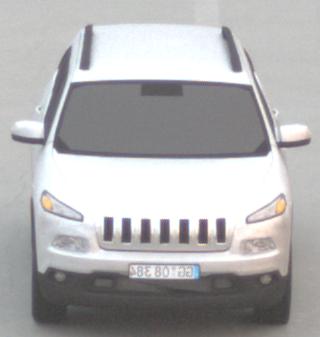
Make: Jeep
Model: Cherokee 3.2 V6 Pentastar
Detailed model: Cherokee (KL)
Model produced from: 2014/07
Model produced until: 2015/07
Doors: 5
Color: white
Road condition: dry road
Daytime: sunrise or sunset
Contrast: low contrast